Field crop: maize
Growth stage: 2
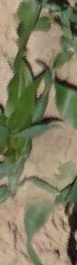
Species: maize